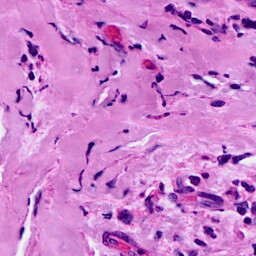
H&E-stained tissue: Breast